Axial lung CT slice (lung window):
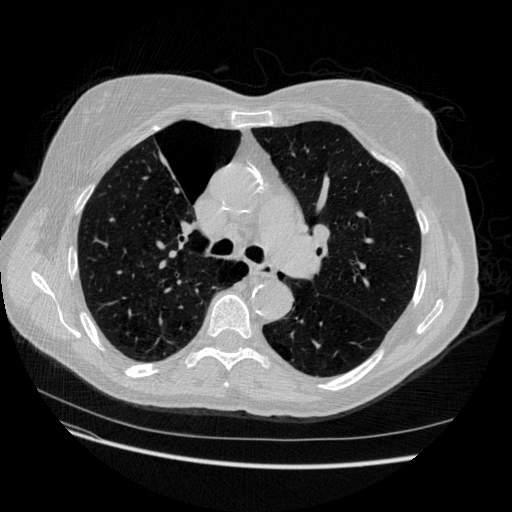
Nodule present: no